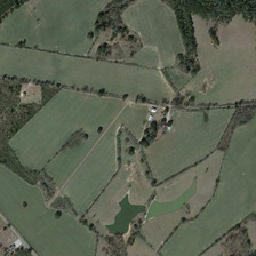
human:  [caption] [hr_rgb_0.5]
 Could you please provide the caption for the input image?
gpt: Woodland farmland is near the forest.

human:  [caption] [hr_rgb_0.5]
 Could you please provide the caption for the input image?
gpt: some green trees are scattered in some pieces of farmlands .

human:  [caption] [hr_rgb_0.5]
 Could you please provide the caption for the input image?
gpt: Green farmland is close to forests and ponds, separated by ridges.

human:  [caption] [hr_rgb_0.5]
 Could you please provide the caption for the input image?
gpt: The green farmland near the forest and the pond is split by the ridge.

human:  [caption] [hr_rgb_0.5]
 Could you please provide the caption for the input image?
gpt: The farmland decorated with trees is located near the forest.